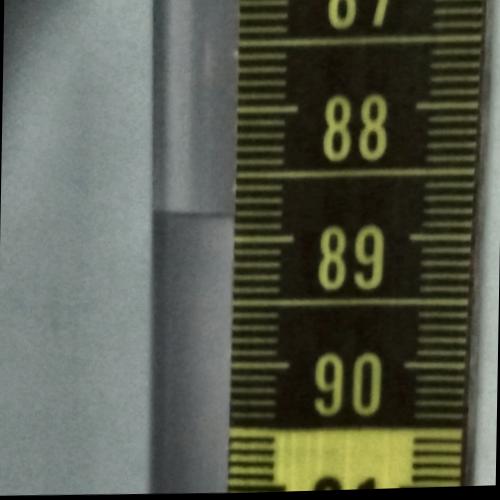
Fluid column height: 88.7 cm